Question: I need help to fix my errors. I am a beginner at HTML so don't know much.

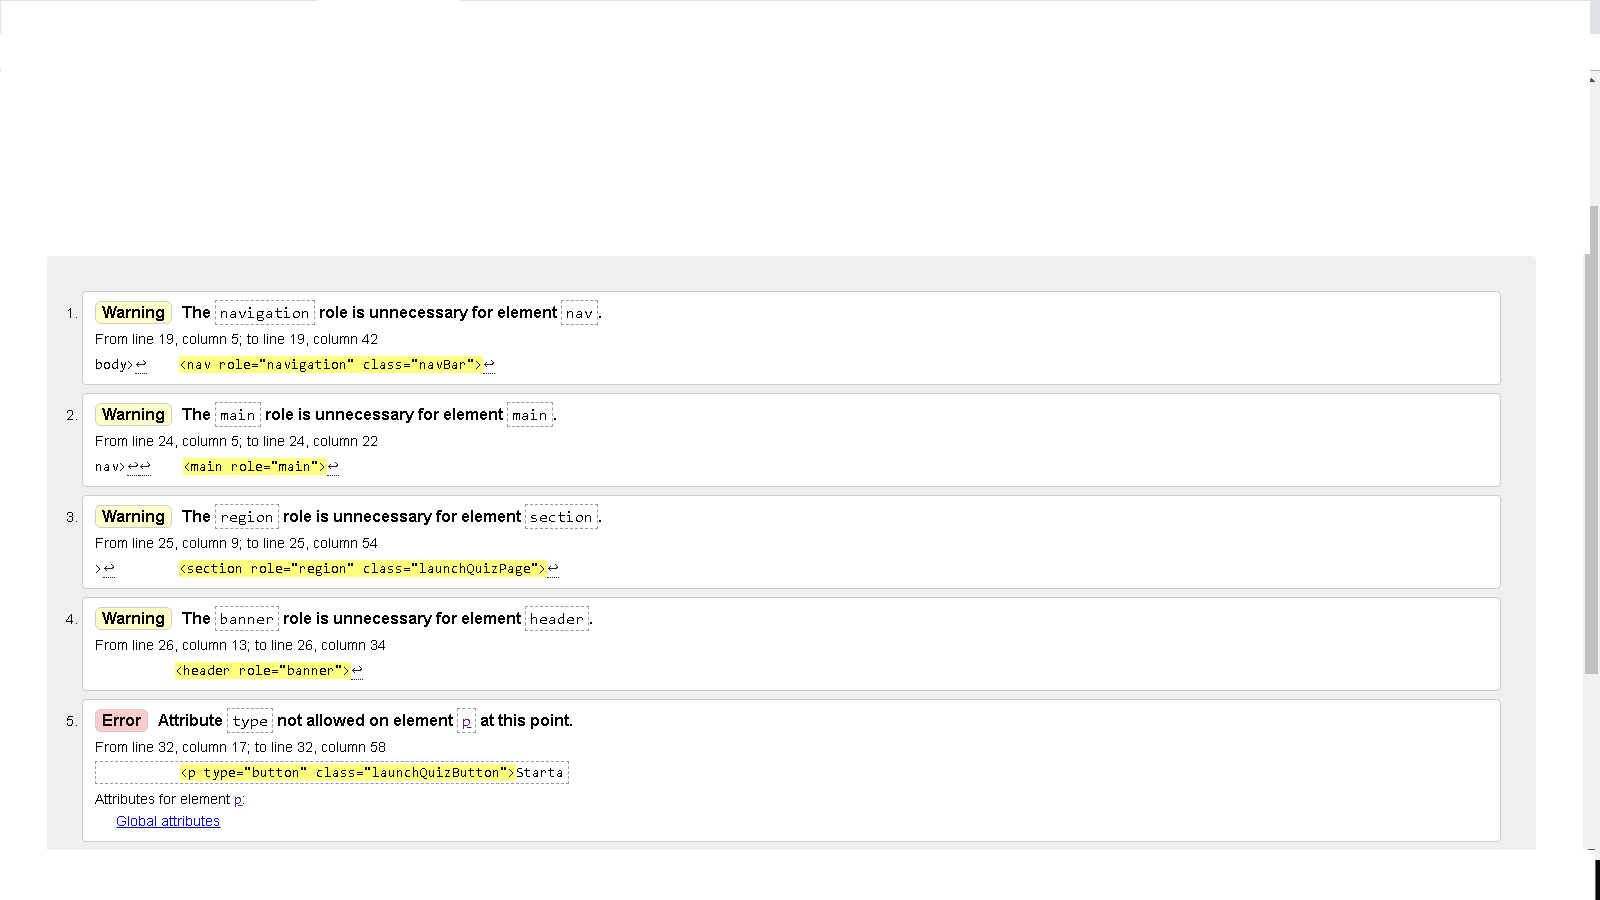
Answer: There is no point in setting a 'role' for an element if the type of the element is intrinsically of that role in the first place.
e.g. '<nav>' elements are for navigation, so saying '<nav role="navigation">' is just repeating yourself. So don't. Just say '<nav>'.
---
'<p>' elements don't have 'type' attributes. You be looking for 'role' again, but if you want a button, use a '<button>'. Paragraphs are not buttons, so if you want a button, don't use a '<p>'.